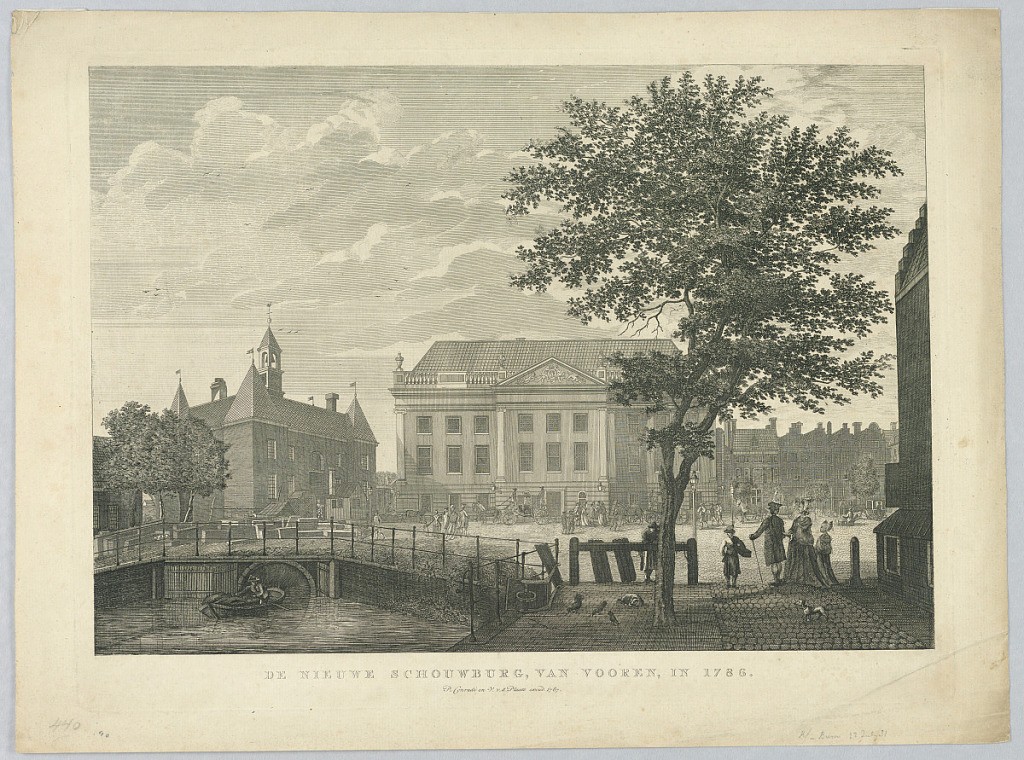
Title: The New Theatre in Amsterdam
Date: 1787
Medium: Engraving on paper
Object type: Print
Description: Horizontal rectangle. In front of the theatre is a sqaure which is bordered at the frontside by a canal and a street. People are crossing to the theatre by carriages and by walking. Caption: "DE NIEUWE SCHOUWBURG, VAN VOOREN, IN 1786 / P. Conradi en V. v. d. Plaats excud. 1787."